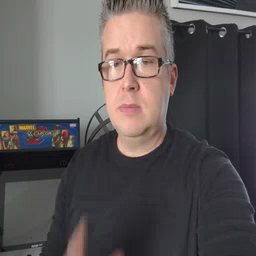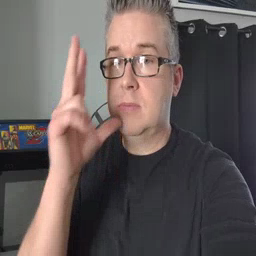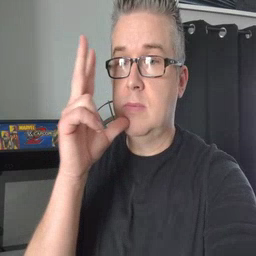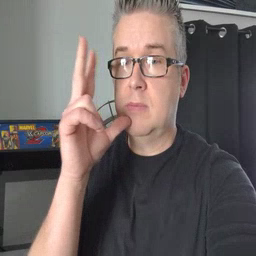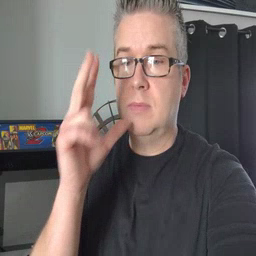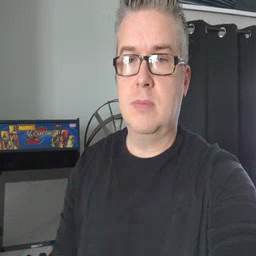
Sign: hen